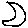
Label: moon